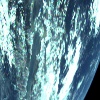
Label: cloud